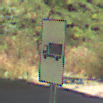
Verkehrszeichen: KFZZulaessigeGesamtmasse3Komma5TOhnePfeilsymbol
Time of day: Midday
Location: Roofed (Underpass)
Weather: Clear
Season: NotSpecified
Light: Natural